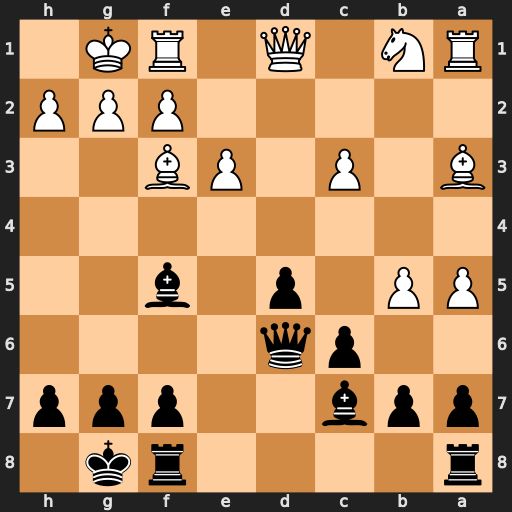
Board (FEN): r4rk1/ppb2ppp/2pq4/PP1p1b2/8/B1P1PB2/5PPP/RN1Q1RK1
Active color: b
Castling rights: -
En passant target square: -
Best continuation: Qxh2#